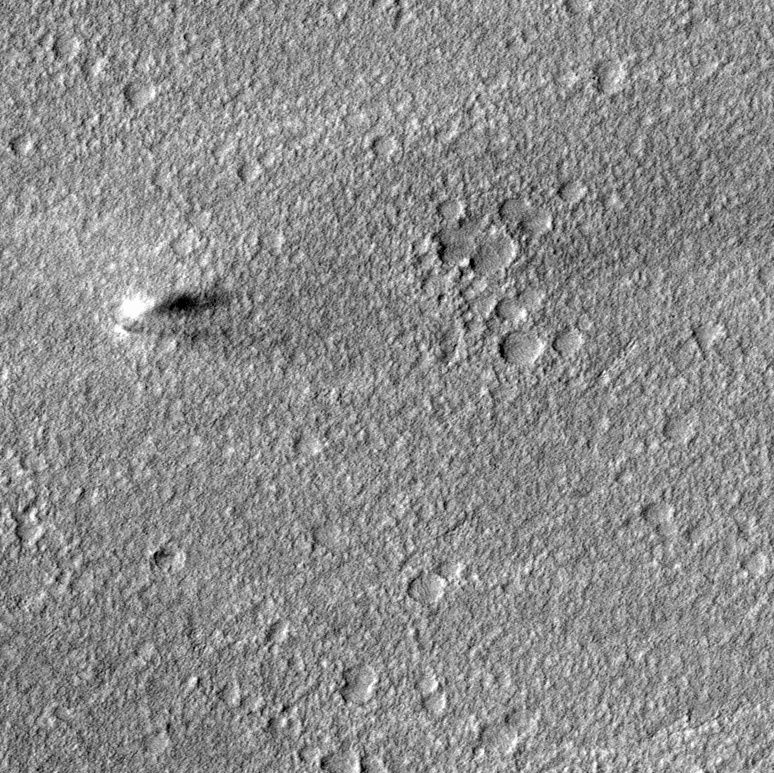
Label: dustdevil